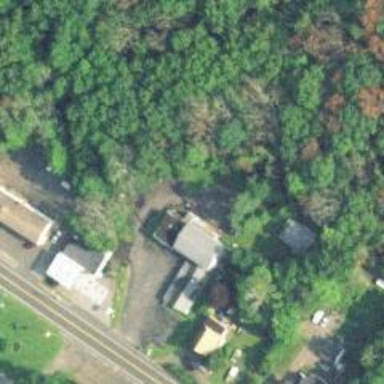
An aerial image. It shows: Driveway leading to service road.